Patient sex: M
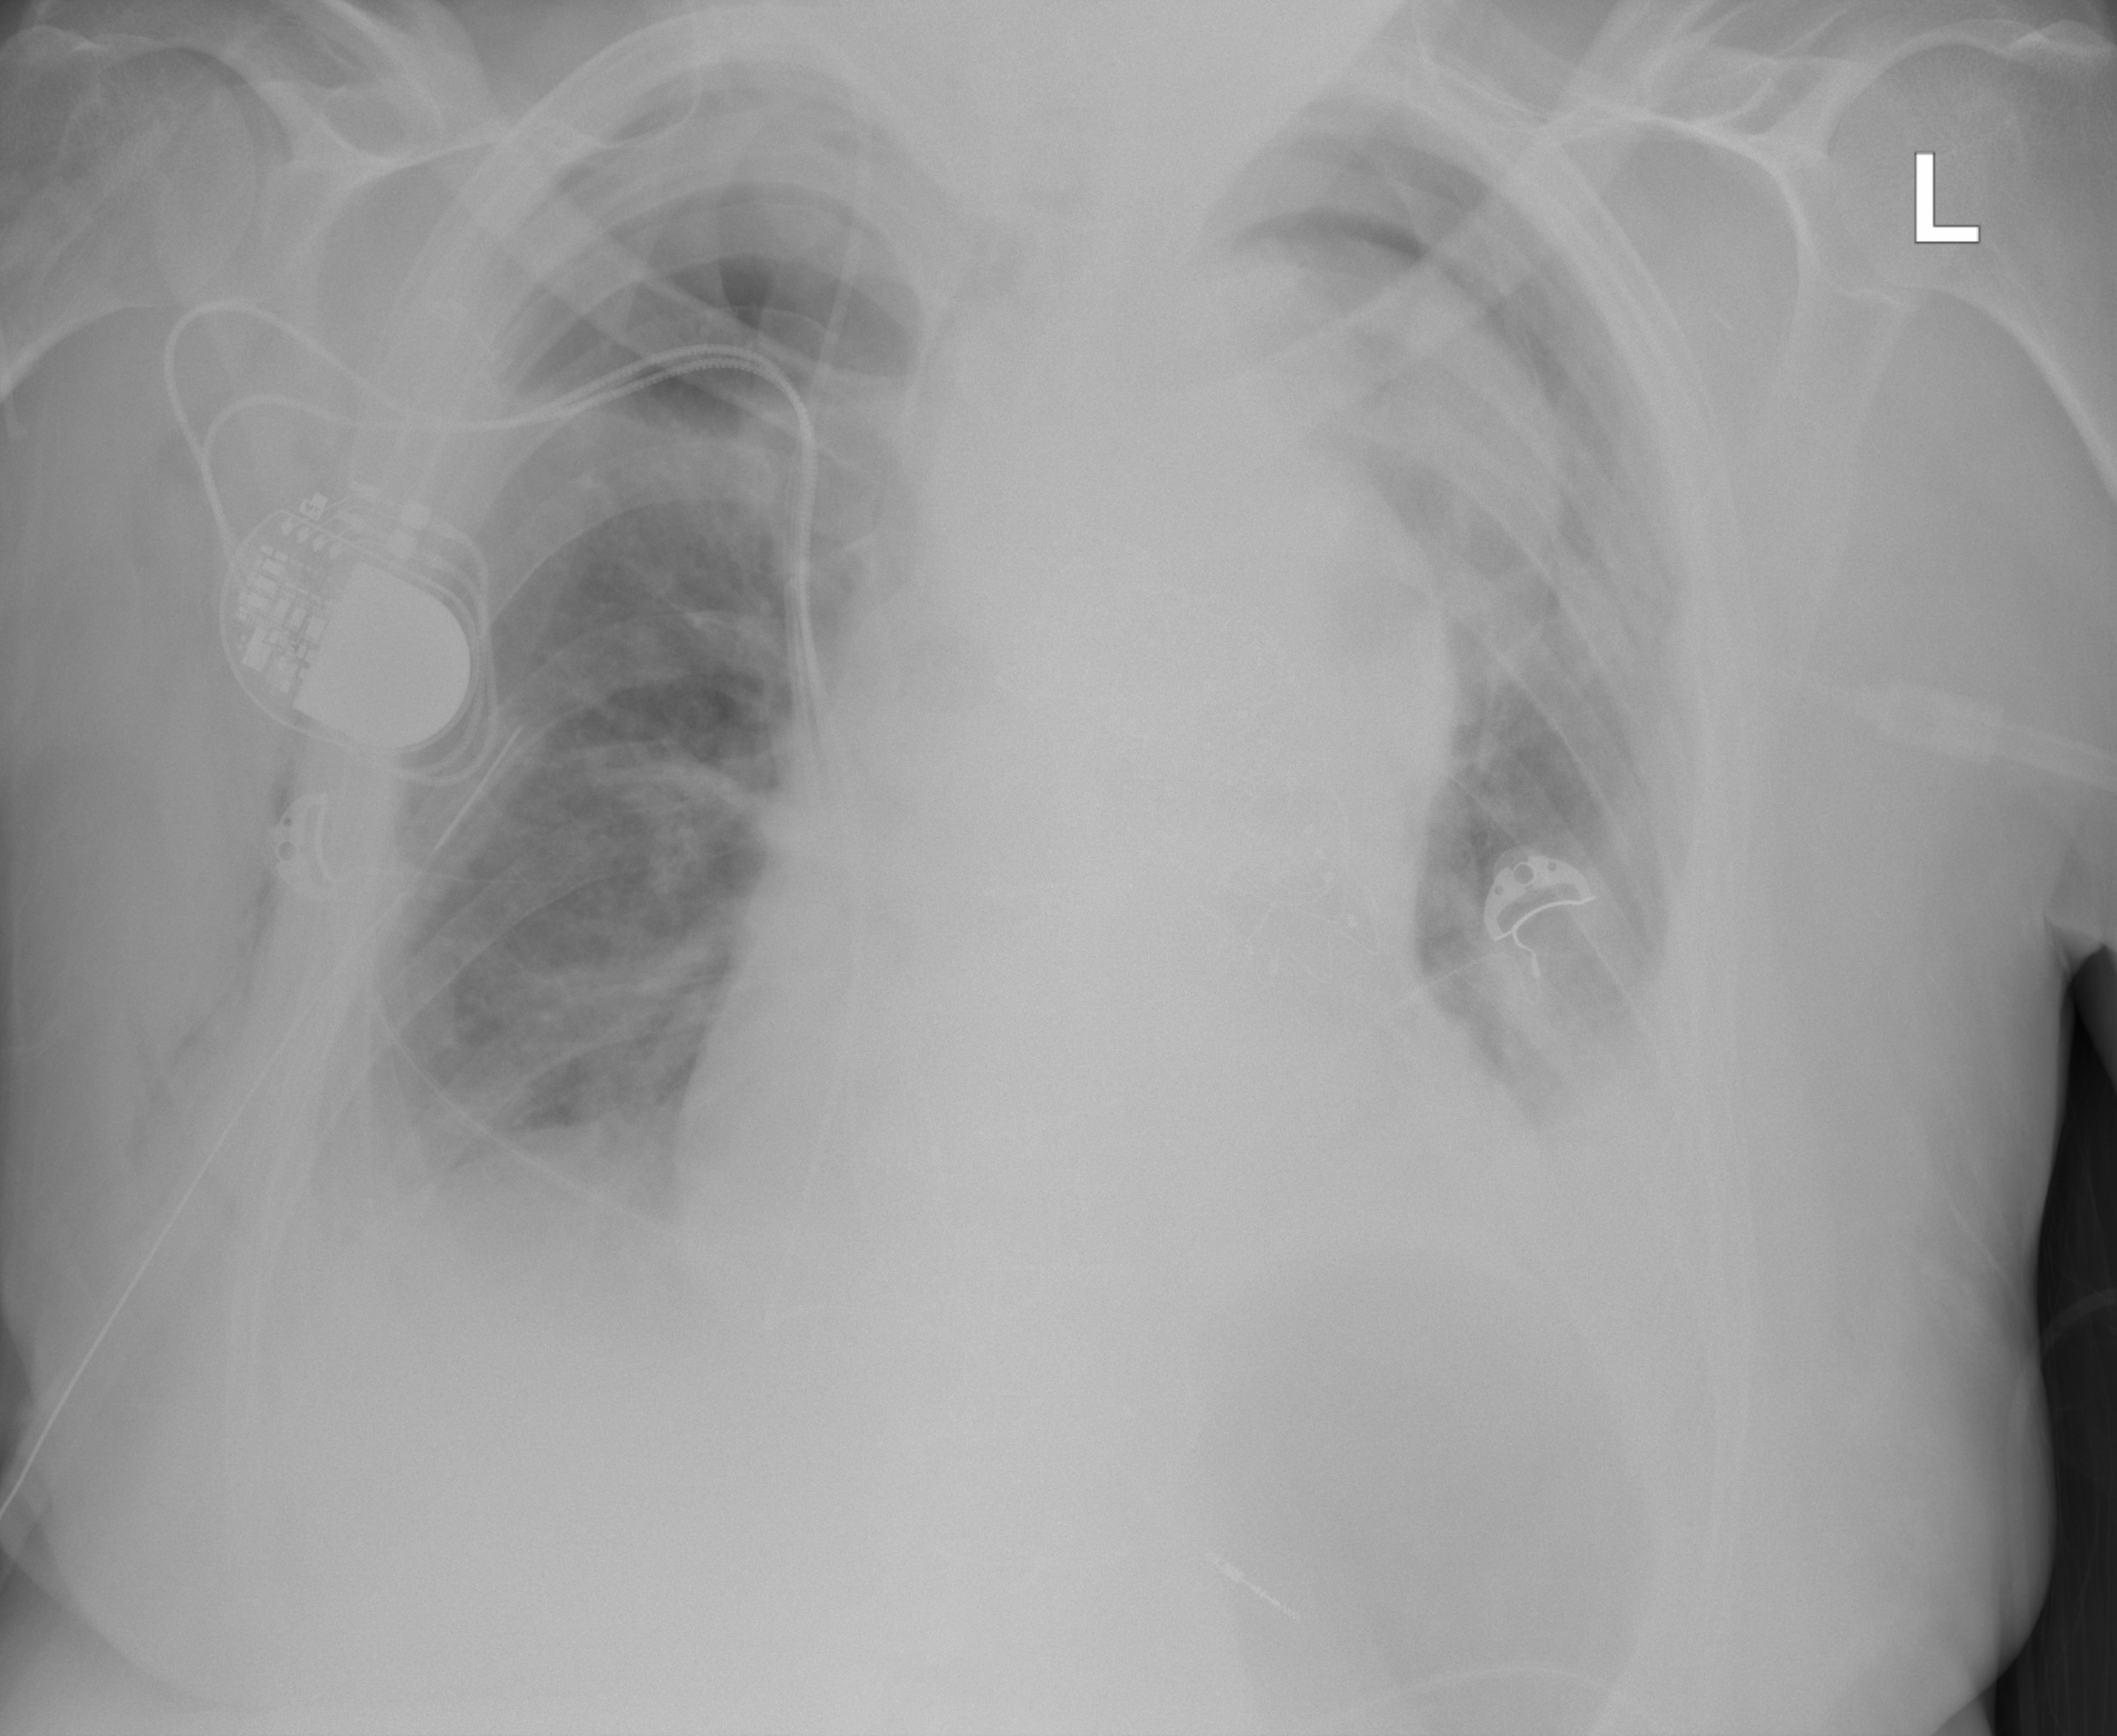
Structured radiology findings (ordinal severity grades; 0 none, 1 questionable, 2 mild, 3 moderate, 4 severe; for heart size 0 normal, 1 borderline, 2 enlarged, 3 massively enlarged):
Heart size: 2
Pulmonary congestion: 2
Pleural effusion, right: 2
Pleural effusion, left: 3
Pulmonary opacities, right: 0
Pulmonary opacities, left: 0
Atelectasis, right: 3
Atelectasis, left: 3